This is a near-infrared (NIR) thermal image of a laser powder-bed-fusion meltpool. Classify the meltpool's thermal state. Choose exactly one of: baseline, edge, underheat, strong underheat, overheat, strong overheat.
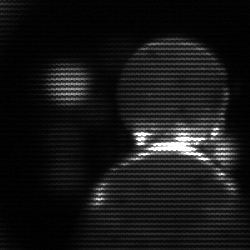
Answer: edge